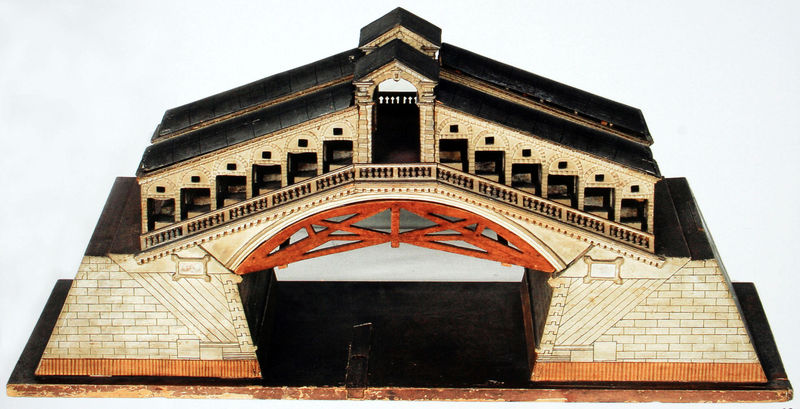
Titel: Zerlegbares Modell der Rialtobrücke (mit Transportkasten)
Künstler: Antonio da Ponte
Standort: Erlangen
Institution: Stromersche Kulturgut-, Denkmal- und Natur-Stiftung
Schlagwörter: gestein, braun, fenster, holz, marmor, pfeiler, schwarz, säulen, zeichnung, dach, haus, rot, architektur, stein, steine, brücke, brüstung, kanal, renaissance, modell, bogen, fassade, italien, venedig, giebel, mauer, ziegel, geschäfte, läden, rundbogen, treppe, treppen, symmetrie, aufgang, balken, geländer, plastik, platte, tor, foto, fotografie, bögen, schnitt, entwurf, schema, arkaden, struktur, florenz, fachwerk, ballustrade, miniatur, querschnitt, geometrie, konstrukt, lagune, gebälk, rekonstruktion, kollonade, fundament, treppenaufgang, kolonade, balluster, arkeden, bebauung, überdacht, rialto, rialtobrücke, modellbau, grundplatte, architecktur, modellfoto, schnittmodell, tragwerk, avantebrücke, lavante, lavantebrücke, cannale, uberdacht